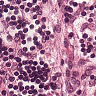
Metastatic tissue present: no